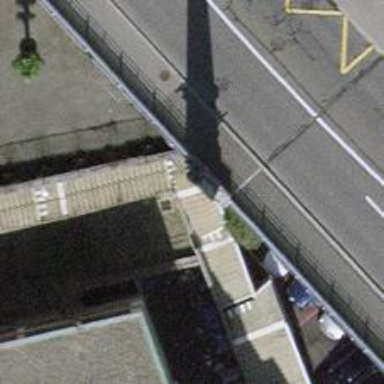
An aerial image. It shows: Road with steps.